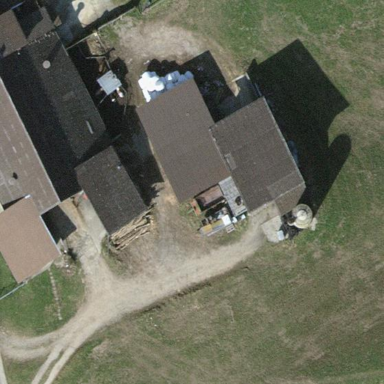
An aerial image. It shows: Farm with farmyard.